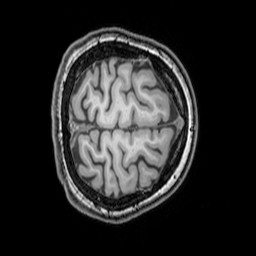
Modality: T1w
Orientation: axial
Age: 23
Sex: female
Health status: healthy
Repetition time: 0.081 s
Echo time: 0.037 s